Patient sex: M
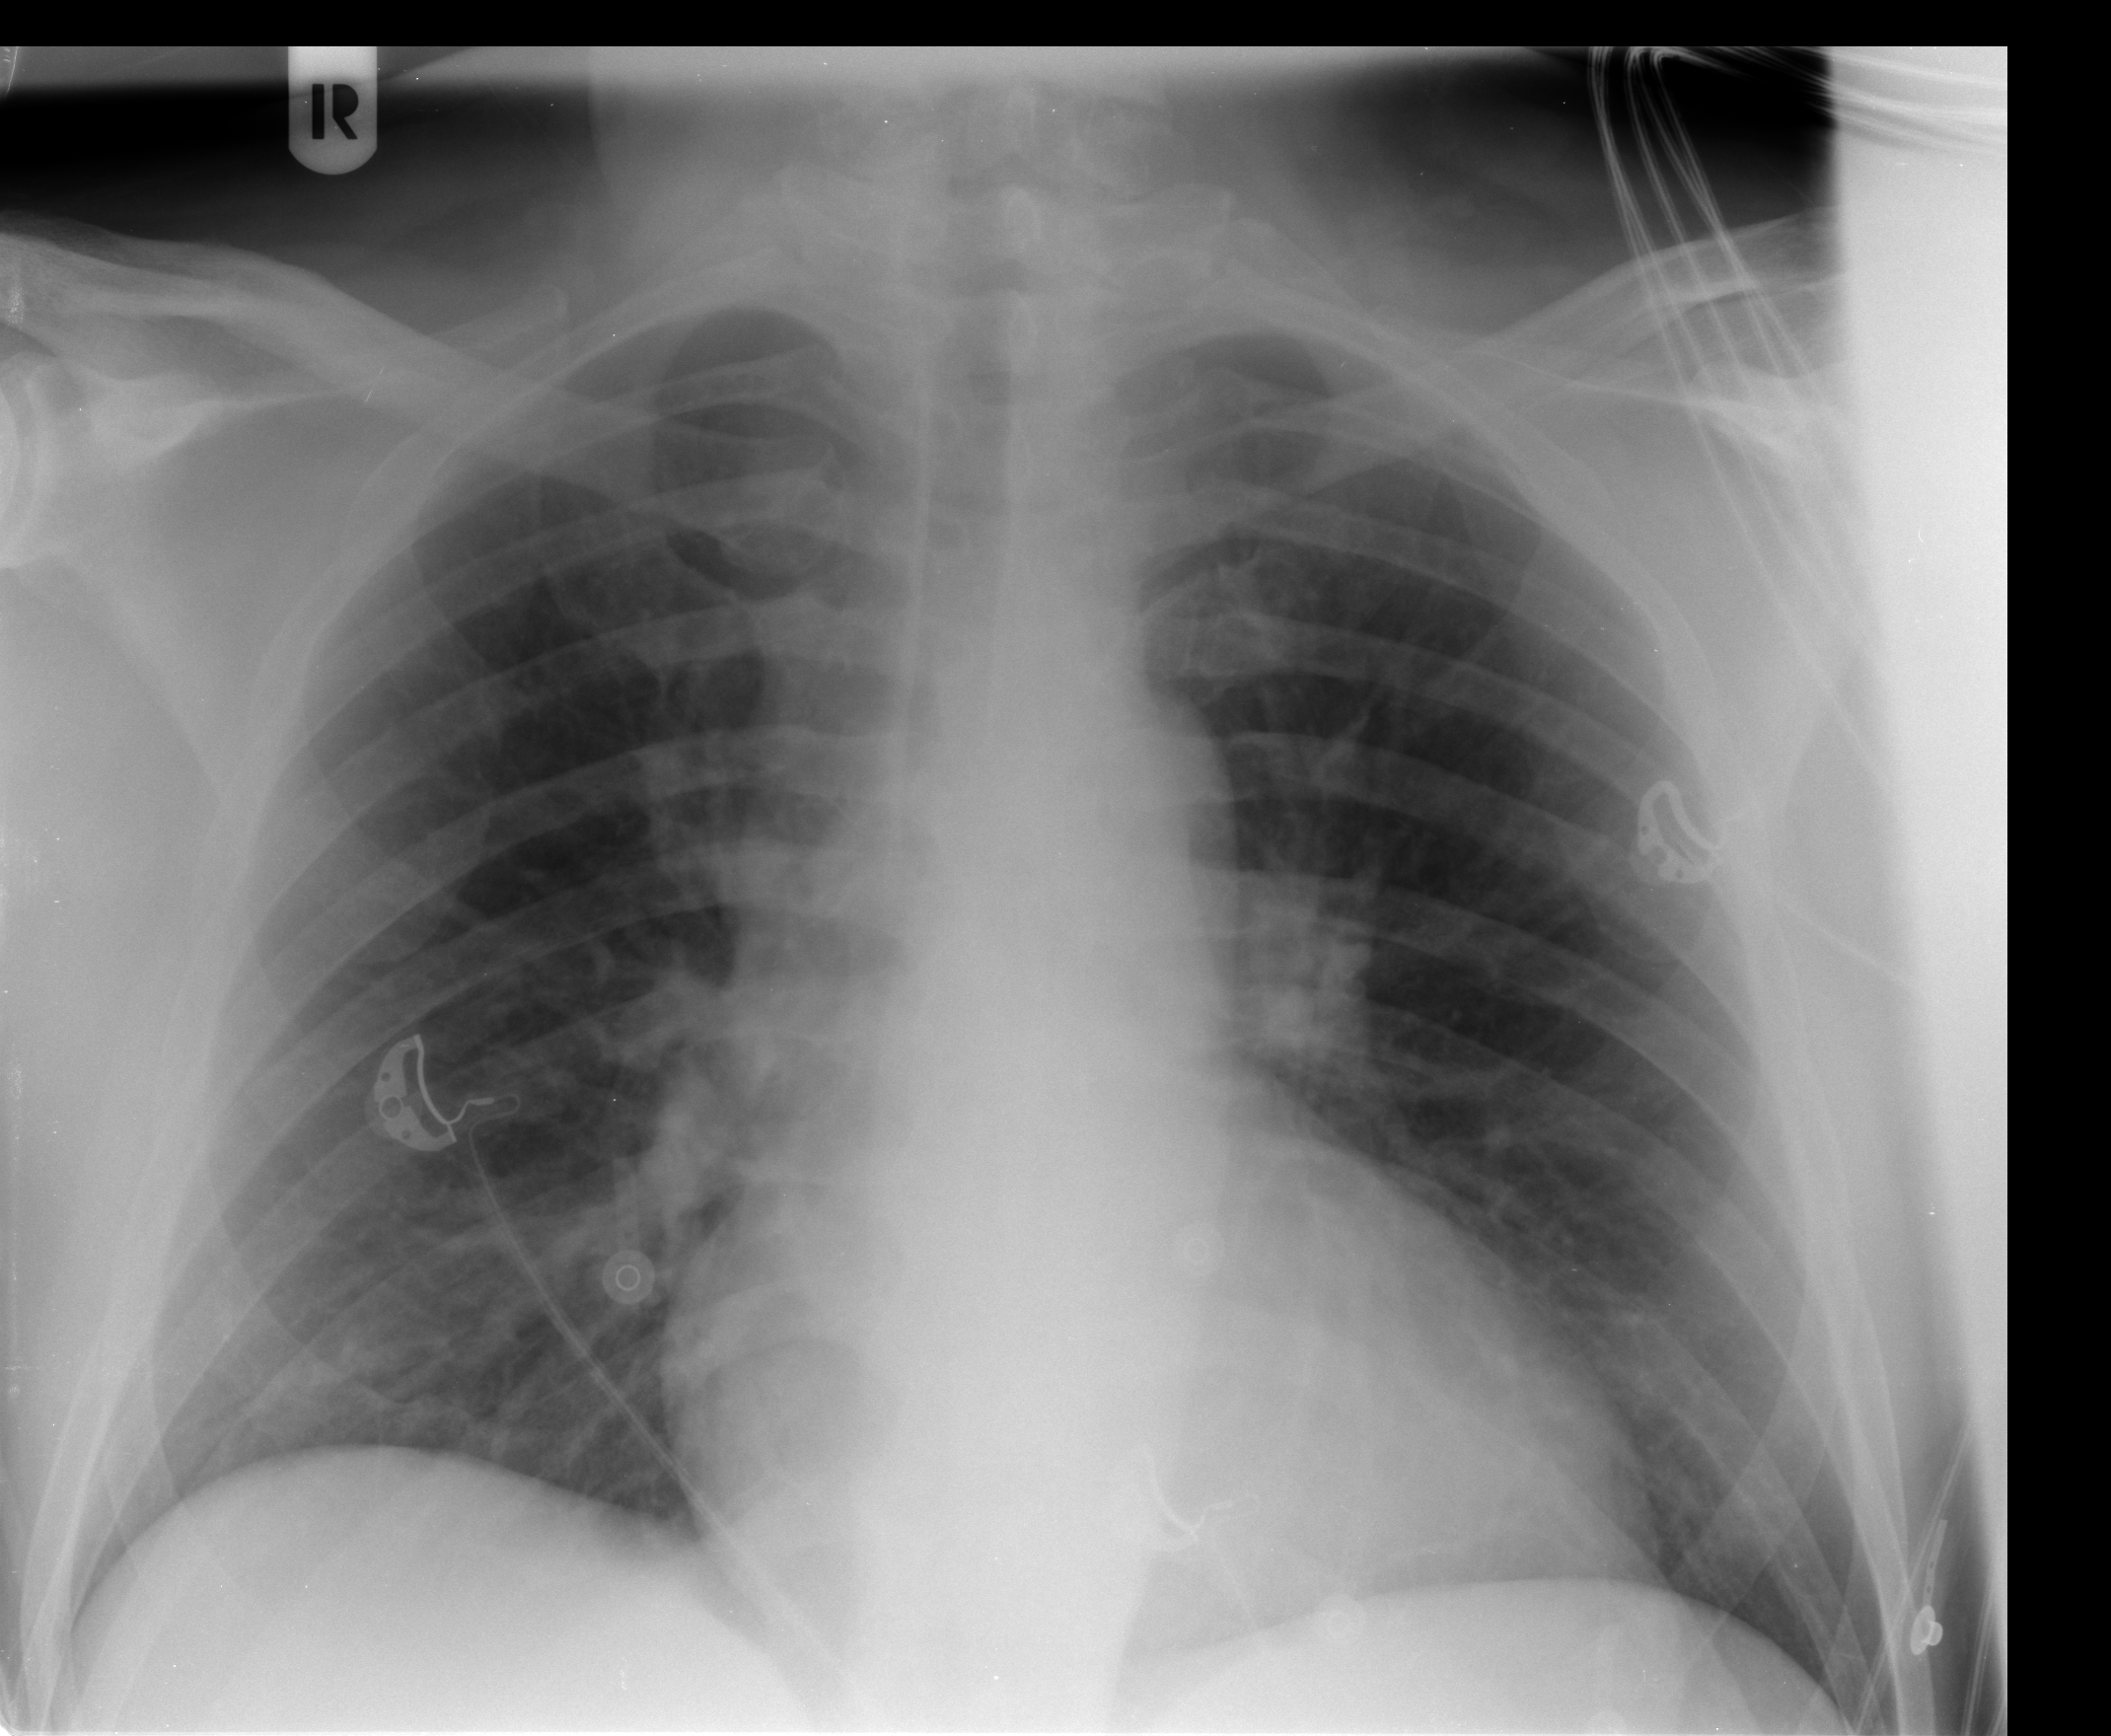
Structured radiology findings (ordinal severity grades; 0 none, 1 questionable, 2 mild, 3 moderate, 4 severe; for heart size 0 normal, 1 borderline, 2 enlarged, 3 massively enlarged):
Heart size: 2
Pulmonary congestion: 2
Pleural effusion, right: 0
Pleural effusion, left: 0
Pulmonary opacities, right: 0
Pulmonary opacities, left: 0
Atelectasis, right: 2
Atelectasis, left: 1